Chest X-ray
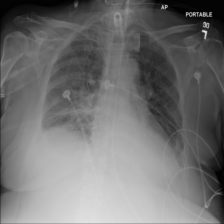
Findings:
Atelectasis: positive
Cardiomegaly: positive
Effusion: positive
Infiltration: positive
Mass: positive
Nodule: negative
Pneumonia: negative
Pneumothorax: negative
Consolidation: positive
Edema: negative
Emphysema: negative
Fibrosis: negative
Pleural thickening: positive
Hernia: negative